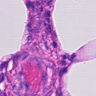
Metastatic tissue present: no